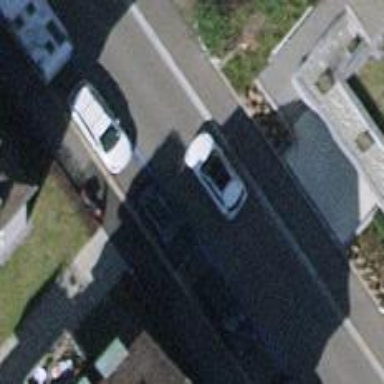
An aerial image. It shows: Residential road with asphalt surface. Both sides have sidewalks.